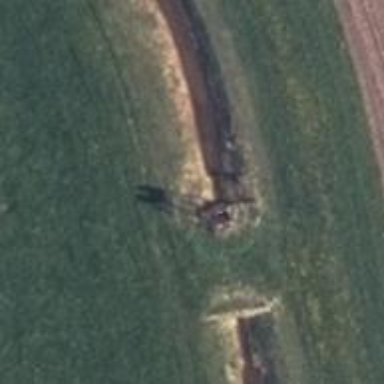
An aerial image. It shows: Hunting stand.